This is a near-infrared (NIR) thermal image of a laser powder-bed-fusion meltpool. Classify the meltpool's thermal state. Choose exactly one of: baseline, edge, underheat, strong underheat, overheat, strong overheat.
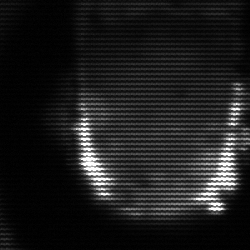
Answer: baseline